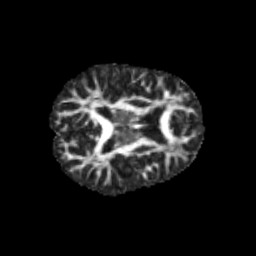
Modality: FA
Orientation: axial
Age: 12
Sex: male
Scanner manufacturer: siemens
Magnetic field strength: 3 T
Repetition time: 3.8 s
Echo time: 0.07 s